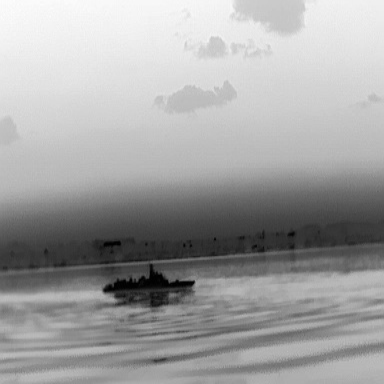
There is a warship in the infrared image.